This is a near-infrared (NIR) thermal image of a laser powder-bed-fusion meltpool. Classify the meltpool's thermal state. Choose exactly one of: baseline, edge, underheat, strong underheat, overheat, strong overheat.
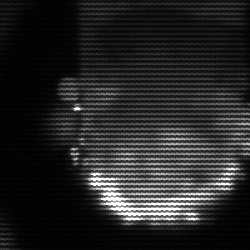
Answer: baseline